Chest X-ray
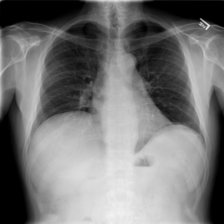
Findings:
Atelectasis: positive
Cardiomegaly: negative
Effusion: negative
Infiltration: negative
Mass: negative
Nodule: negative
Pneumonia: negative
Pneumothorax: negative
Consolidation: negative
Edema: negative
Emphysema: negative
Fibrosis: negative
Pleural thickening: negative
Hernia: negative